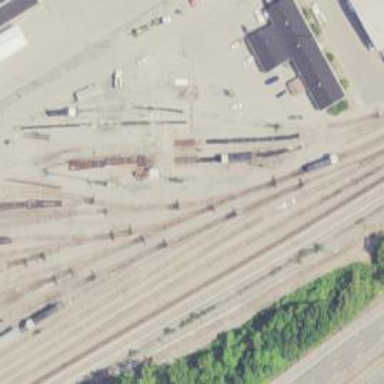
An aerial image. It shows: Railway yard in service.